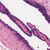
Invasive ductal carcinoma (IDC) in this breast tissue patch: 0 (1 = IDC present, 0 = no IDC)